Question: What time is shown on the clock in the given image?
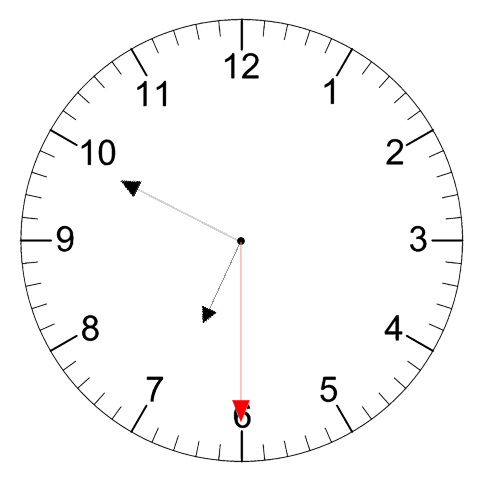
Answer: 06:49:30